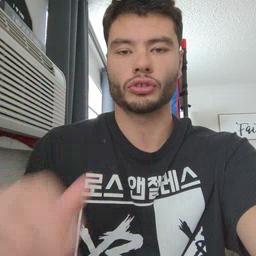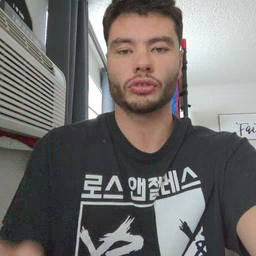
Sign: touch